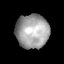
Tissue: skin
Cell type: T cells
Senescence score: 0.8644
Nuclear area (px): 1086
Mean DAPI intensity: 162.297